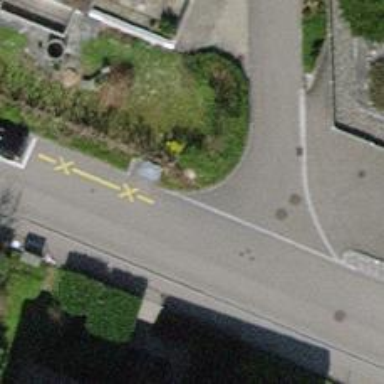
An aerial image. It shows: Hedge acting as barrier.